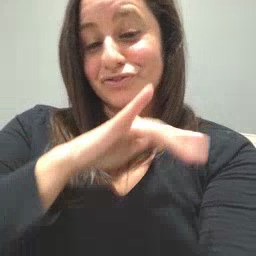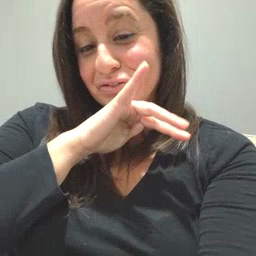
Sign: dirty